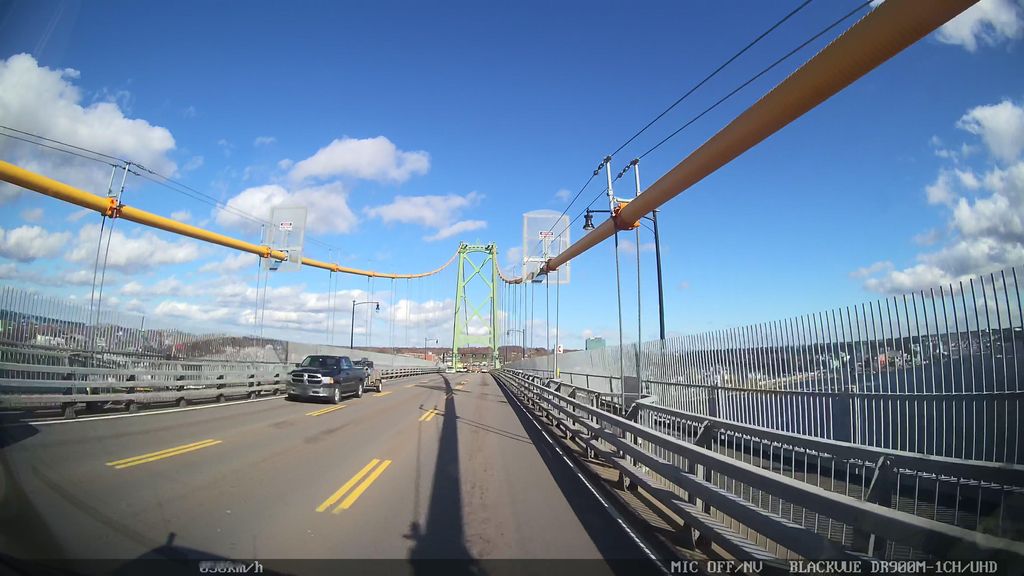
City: halifax